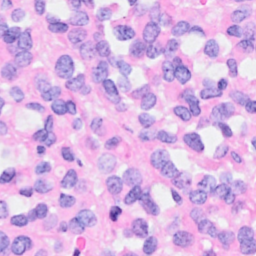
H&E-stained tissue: Breast